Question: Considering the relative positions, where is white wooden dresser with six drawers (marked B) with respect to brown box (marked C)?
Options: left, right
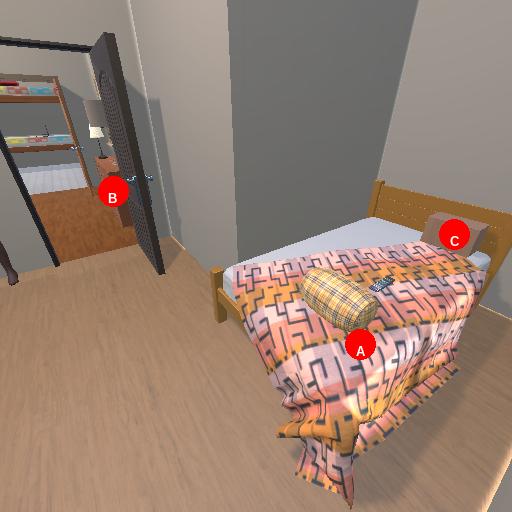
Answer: left